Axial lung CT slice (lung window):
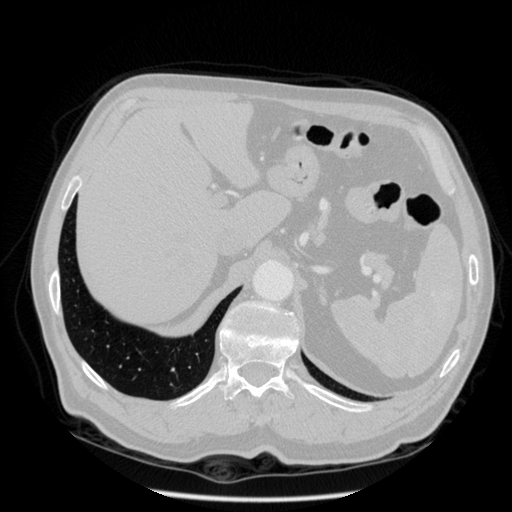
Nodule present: no